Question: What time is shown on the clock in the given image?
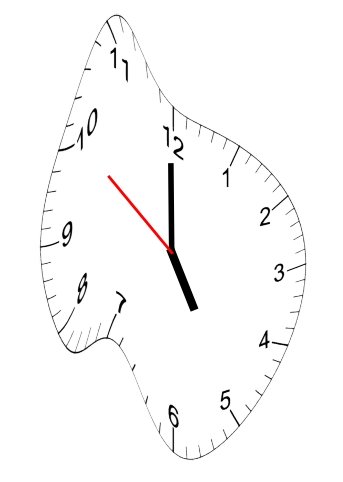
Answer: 04:59:51